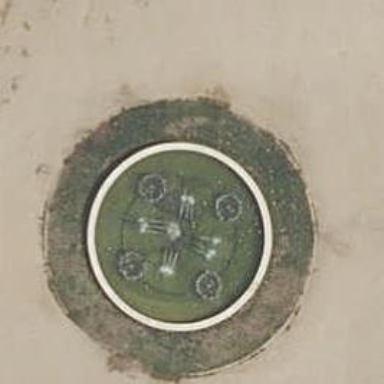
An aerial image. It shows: Beautiful fountain.